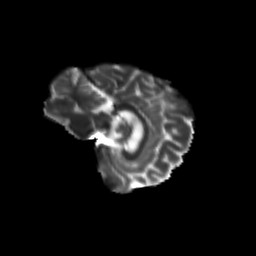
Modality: T2w
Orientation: sagittal
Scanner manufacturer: siemens
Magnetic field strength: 3 T
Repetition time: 9.2 s
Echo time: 0.084 s